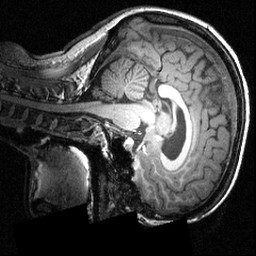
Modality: T1w
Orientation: sagittal
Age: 20
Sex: female
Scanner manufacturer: siemens
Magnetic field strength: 3.951 T
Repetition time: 1.5 s
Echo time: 0.00335 s